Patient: sex F, age 68
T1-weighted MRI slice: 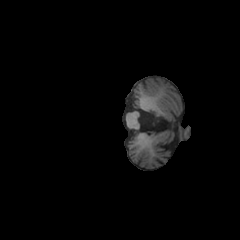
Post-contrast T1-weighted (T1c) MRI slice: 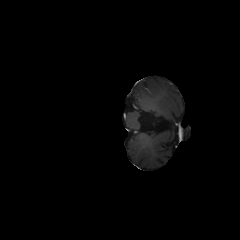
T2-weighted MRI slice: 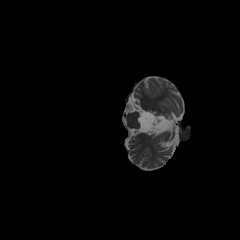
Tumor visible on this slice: no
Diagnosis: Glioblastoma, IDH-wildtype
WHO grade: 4